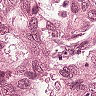
Metastatic tissue present: yes